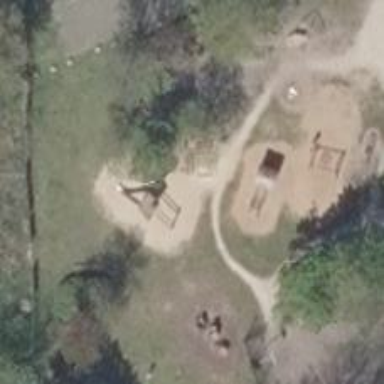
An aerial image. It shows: Playground featuring horizontal ladder.